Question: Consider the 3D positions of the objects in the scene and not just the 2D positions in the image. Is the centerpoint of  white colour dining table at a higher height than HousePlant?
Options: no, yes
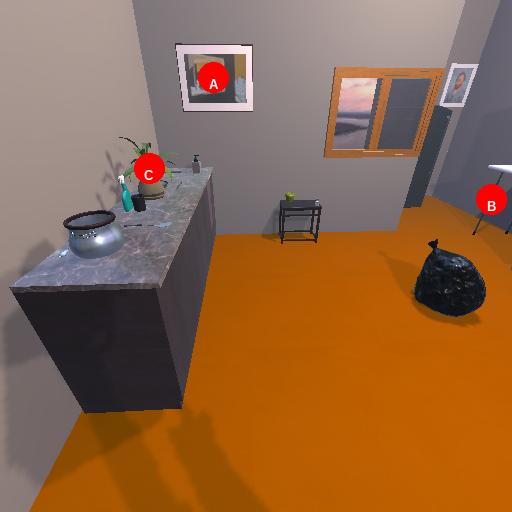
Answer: no